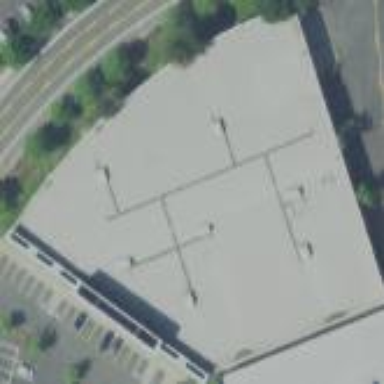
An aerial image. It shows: Retail building housing furniture shop.